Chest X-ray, AP view. Patient: 55 years old, sex F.
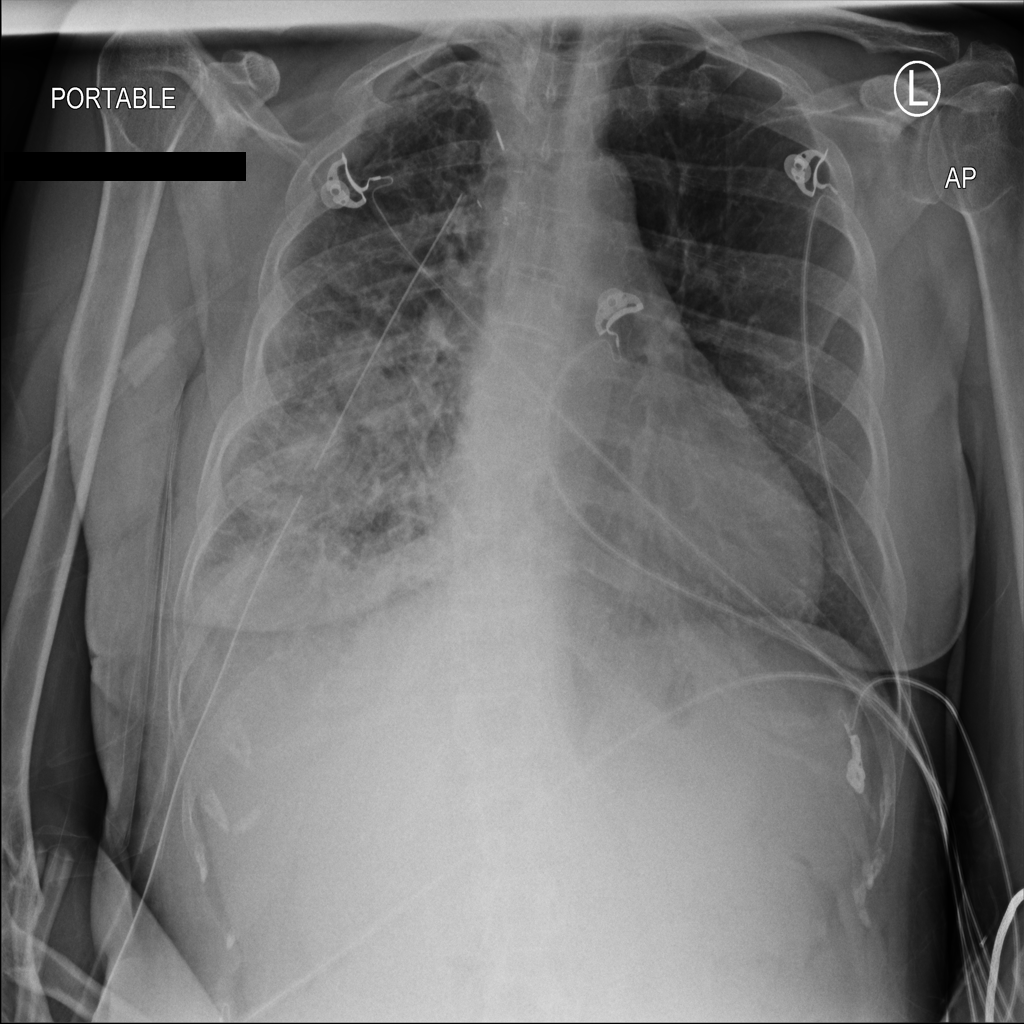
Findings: Pneumothorax